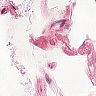
Metastatic tissue present: no